Field crop: maize
Growth stage: 2
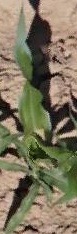
Species: maize